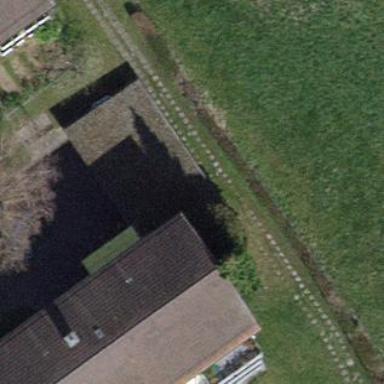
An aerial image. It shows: Group of garages.